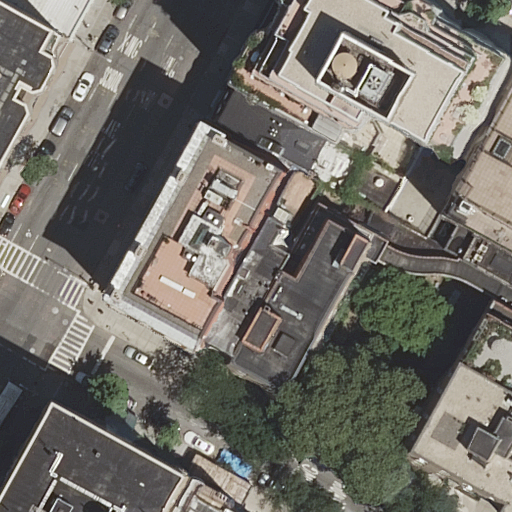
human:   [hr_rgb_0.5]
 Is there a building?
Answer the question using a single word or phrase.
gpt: yes

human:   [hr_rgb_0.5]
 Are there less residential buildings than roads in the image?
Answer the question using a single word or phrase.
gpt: no

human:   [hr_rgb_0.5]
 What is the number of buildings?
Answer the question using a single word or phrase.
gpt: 11

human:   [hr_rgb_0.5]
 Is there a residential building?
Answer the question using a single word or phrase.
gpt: yes

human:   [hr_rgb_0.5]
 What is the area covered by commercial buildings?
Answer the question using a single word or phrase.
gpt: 81m2

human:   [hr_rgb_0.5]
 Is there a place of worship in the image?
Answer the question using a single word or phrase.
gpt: yes

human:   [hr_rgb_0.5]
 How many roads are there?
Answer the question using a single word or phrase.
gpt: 2

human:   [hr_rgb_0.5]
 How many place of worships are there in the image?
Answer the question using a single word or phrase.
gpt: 1

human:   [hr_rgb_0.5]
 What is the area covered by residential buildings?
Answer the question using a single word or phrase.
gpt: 8573m2

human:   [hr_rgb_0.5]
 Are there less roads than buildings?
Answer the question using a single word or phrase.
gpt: yes

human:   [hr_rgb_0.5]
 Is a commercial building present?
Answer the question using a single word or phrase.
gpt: yes

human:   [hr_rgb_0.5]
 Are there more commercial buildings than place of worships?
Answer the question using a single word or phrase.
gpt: yes

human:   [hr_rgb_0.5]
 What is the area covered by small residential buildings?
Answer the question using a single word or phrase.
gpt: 0m2

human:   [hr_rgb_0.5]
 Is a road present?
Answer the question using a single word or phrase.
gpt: yes

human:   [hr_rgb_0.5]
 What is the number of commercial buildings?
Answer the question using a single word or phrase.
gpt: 2

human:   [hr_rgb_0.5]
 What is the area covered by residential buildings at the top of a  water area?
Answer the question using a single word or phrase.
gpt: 0m2

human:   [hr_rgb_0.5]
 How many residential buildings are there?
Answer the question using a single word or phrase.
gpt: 9

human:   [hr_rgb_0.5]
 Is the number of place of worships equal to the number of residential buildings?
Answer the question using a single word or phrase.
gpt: no

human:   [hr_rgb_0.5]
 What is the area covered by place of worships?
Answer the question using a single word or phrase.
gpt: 3835m2

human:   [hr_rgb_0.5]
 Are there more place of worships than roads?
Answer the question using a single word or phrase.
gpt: no

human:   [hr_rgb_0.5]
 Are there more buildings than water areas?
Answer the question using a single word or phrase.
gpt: yes

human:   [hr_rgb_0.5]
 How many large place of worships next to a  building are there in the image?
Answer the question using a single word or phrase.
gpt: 1

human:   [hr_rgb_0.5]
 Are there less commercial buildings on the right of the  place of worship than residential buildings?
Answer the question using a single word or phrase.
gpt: yes

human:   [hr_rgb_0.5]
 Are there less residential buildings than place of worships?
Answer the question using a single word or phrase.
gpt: no

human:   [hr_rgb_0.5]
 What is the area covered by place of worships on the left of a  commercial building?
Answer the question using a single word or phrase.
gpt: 0m2

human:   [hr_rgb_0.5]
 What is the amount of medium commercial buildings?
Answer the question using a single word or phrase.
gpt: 0

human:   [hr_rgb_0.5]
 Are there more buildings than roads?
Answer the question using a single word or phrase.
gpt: yes

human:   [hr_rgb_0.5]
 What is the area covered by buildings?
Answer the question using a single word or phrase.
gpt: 8655m2

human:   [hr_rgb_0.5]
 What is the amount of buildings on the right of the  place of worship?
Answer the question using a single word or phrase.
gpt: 0

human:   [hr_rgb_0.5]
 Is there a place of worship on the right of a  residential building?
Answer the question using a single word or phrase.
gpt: yes

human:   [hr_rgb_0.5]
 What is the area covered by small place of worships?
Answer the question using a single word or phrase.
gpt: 0m2

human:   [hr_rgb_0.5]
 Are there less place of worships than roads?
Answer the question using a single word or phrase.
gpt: yes

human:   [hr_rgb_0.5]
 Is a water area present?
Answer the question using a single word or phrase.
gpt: no

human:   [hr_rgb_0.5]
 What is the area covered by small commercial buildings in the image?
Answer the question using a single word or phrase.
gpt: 81m2

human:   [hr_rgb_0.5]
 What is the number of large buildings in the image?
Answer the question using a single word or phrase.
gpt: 5

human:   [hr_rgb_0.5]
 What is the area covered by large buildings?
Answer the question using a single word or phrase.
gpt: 7698m2

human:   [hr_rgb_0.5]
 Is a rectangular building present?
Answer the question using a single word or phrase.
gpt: yes

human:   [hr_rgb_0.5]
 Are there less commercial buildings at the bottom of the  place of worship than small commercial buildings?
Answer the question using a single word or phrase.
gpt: yes

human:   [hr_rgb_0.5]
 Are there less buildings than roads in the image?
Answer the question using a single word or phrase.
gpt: no

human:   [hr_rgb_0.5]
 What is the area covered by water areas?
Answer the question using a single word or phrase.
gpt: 0m2

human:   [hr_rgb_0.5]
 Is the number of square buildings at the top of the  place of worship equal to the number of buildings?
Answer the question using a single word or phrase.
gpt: no

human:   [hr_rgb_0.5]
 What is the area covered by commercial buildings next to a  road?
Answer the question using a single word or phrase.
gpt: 81m2

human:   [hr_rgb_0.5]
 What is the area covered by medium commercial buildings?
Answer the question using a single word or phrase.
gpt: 0m2

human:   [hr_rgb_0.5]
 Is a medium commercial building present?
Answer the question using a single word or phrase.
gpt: no

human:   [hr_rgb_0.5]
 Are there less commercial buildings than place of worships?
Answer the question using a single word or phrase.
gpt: no

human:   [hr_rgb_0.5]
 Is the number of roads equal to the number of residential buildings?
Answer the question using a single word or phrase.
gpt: no

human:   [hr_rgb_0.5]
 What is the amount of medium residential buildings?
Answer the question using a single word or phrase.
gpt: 4

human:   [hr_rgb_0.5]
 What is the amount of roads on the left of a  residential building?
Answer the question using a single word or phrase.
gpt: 2

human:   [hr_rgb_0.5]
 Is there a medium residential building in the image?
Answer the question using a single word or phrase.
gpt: yes

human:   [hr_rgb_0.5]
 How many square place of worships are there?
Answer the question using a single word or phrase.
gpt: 0

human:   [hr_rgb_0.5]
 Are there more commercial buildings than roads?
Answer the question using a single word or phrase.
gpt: no

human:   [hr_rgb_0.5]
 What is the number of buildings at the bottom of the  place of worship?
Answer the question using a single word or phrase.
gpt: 4

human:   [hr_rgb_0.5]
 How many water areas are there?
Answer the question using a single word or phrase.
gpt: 0

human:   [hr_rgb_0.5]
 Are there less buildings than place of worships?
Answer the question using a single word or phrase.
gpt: no

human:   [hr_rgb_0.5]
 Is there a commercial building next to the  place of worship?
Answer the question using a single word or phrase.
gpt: yes

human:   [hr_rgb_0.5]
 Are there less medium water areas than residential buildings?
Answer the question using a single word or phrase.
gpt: yes

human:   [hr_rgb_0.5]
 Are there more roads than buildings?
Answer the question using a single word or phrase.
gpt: no

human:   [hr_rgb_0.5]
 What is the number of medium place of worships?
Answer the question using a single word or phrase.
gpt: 0

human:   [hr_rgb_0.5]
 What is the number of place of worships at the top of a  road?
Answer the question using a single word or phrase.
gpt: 0

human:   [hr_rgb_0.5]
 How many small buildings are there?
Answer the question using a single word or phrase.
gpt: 2

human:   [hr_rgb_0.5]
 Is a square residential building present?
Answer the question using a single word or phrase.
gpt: no

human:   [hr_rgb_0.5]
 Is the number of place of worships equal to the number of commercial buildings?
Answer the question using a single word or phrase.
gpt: no

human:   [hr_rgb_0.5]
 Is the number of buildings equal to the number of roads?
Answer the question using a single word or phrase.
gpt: no

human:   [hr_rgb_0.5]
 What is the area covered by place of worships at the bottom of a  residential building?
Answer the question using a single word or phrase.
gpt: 0m2